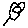
Label: flower